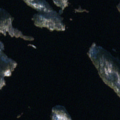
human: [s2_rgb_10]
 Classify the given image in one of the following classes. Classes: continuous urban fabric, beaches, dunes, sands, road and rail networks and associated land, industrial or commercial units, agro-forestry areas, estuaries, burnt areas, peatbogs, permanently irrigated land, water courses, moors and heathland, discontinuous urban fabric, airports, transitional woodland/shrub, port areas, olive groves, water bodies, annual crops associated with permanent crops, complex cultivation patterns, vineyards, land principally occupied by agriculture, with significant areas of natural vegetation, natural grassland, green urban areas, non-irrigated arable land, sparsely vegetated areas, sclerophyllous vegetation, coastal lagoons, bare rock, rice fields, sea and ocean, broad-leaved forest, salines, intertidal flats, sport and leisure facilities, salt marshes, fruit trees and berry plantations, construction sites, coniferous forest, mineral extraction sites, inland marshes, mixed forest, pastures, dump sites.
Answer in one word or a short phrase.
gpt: coniferous forest, mixed forest, water bodies